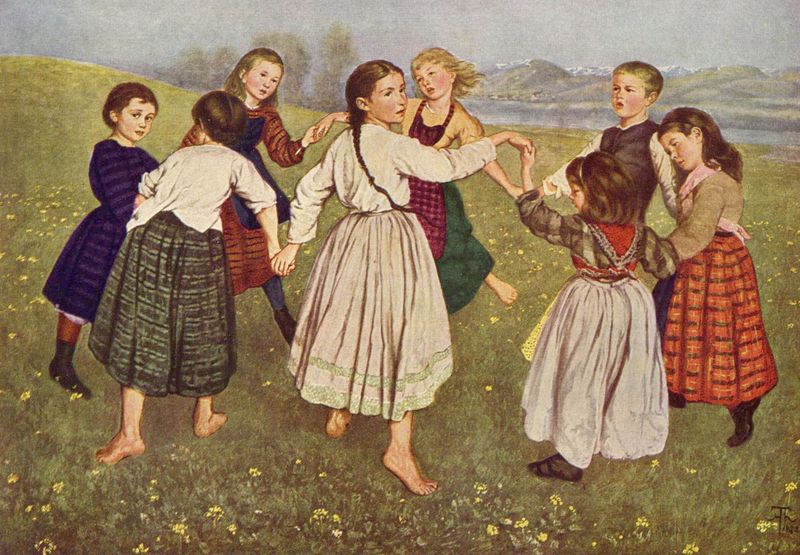
Titel: Der Kinderreigen
Künstler: Hans Thoma
Standort: Karlsruhe
Institution: Staatliche Kunsthalle Karlsruhe
Schlagwörter: baum, berg, blau, dunkel, gemälde, himmel, schurz, wasser, weiß, bäume, fluss, gelb, grün, landschaft, mädchen, see, ufer, blume, blumen, braun, bunt, grau, kariert, kleid, kleider, orange, schwarz, blick, blüte, blüten, eis, gras, gürtel, rot, schnee, tuch, wiese, beige, karo, muster, rock, tanz, alt, falten, kleidung, hände, niederlande, schauen, gräser, horizont, häuser, hügel, natur, wind, büsche, land, haare, realismus, kind, saum, musik, tanzen, kinder, kreis, schürze, taille, farbig, füße, sommer, röcke, schuhe, zöpfe, buben, jungen, blusen, schürzen, berge, gebirge, gipfel, gletscher, hang, kette, lila, violett, klein, alm, blümchen, taillen, falte, runde, spielen, zopf, gestreift, faltenwurf, junge, halskette, blumenwiese, butterblumen, freude, frühling, strümpfe, barfuss, knabe, bub, schweden, schritt, singen, thoma, springen, fröhlich, hans, primeln, reigen, waldmüller, träger, gemölde, spaß, blitzen, acht, anmut, alpin, brauchtum, volkstanz, berger, grazie, kreistanz, hosenrock, taler, ringelreigen, ringelreihe, wieder, frühlingsblumen, gletcher, kindee, linksherum, rechtesherum, ringelrein, unbeschwert, #braun, kinderreigen